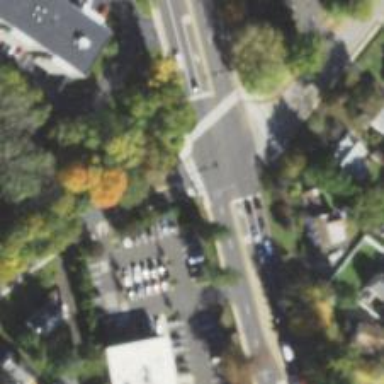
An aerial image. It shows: Footway.